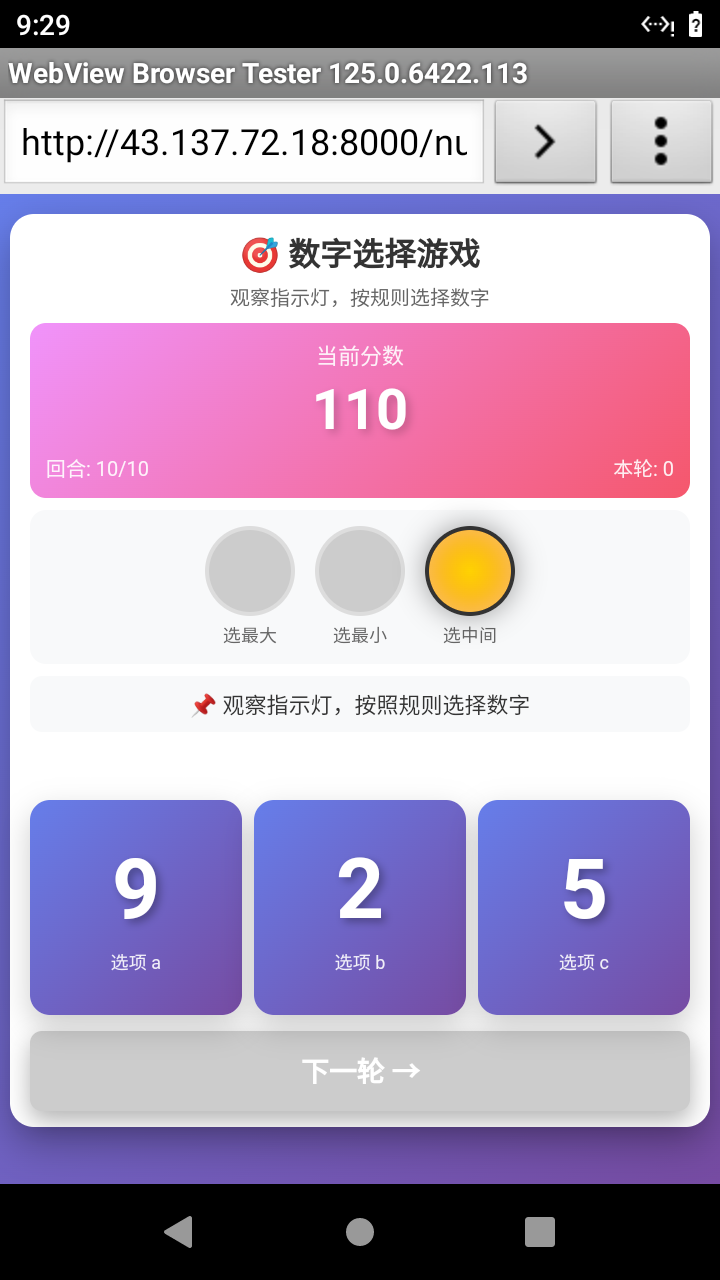

Select the correct number based on the traffic light color.
Answer: 2